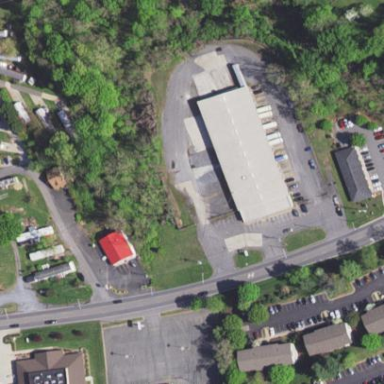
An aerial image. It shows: Commercial area.